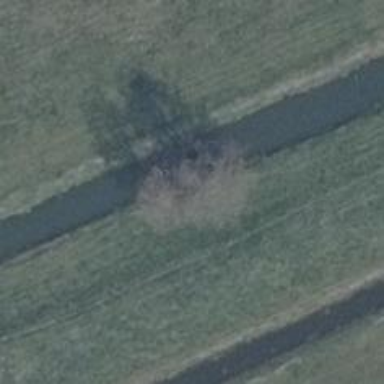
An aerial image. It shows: Single tag "natural: tree."